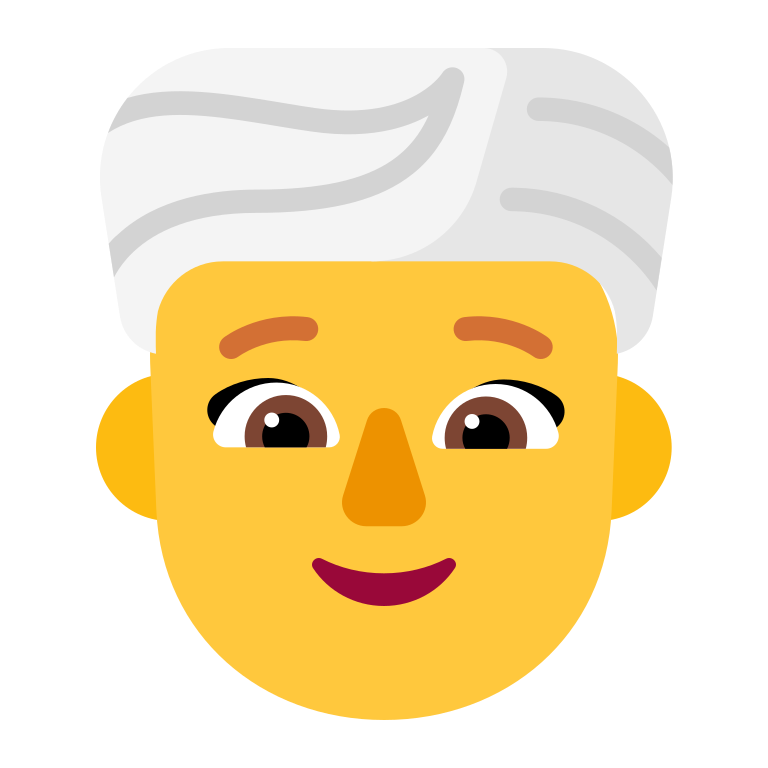
woman wearing turban flat default